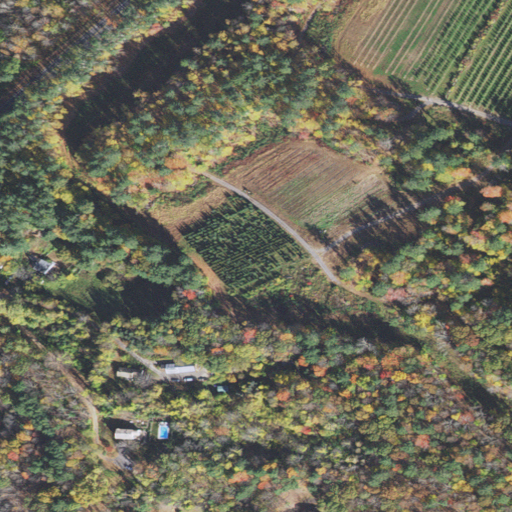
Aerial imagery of mountain in New Hampshire named Demeritt Hill containing mixed forest, evergreen forest, grassland, open development, deciduous forest, pasture, woody wetlands, and low intensity development